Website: crate-barrel
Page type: customer-info-address
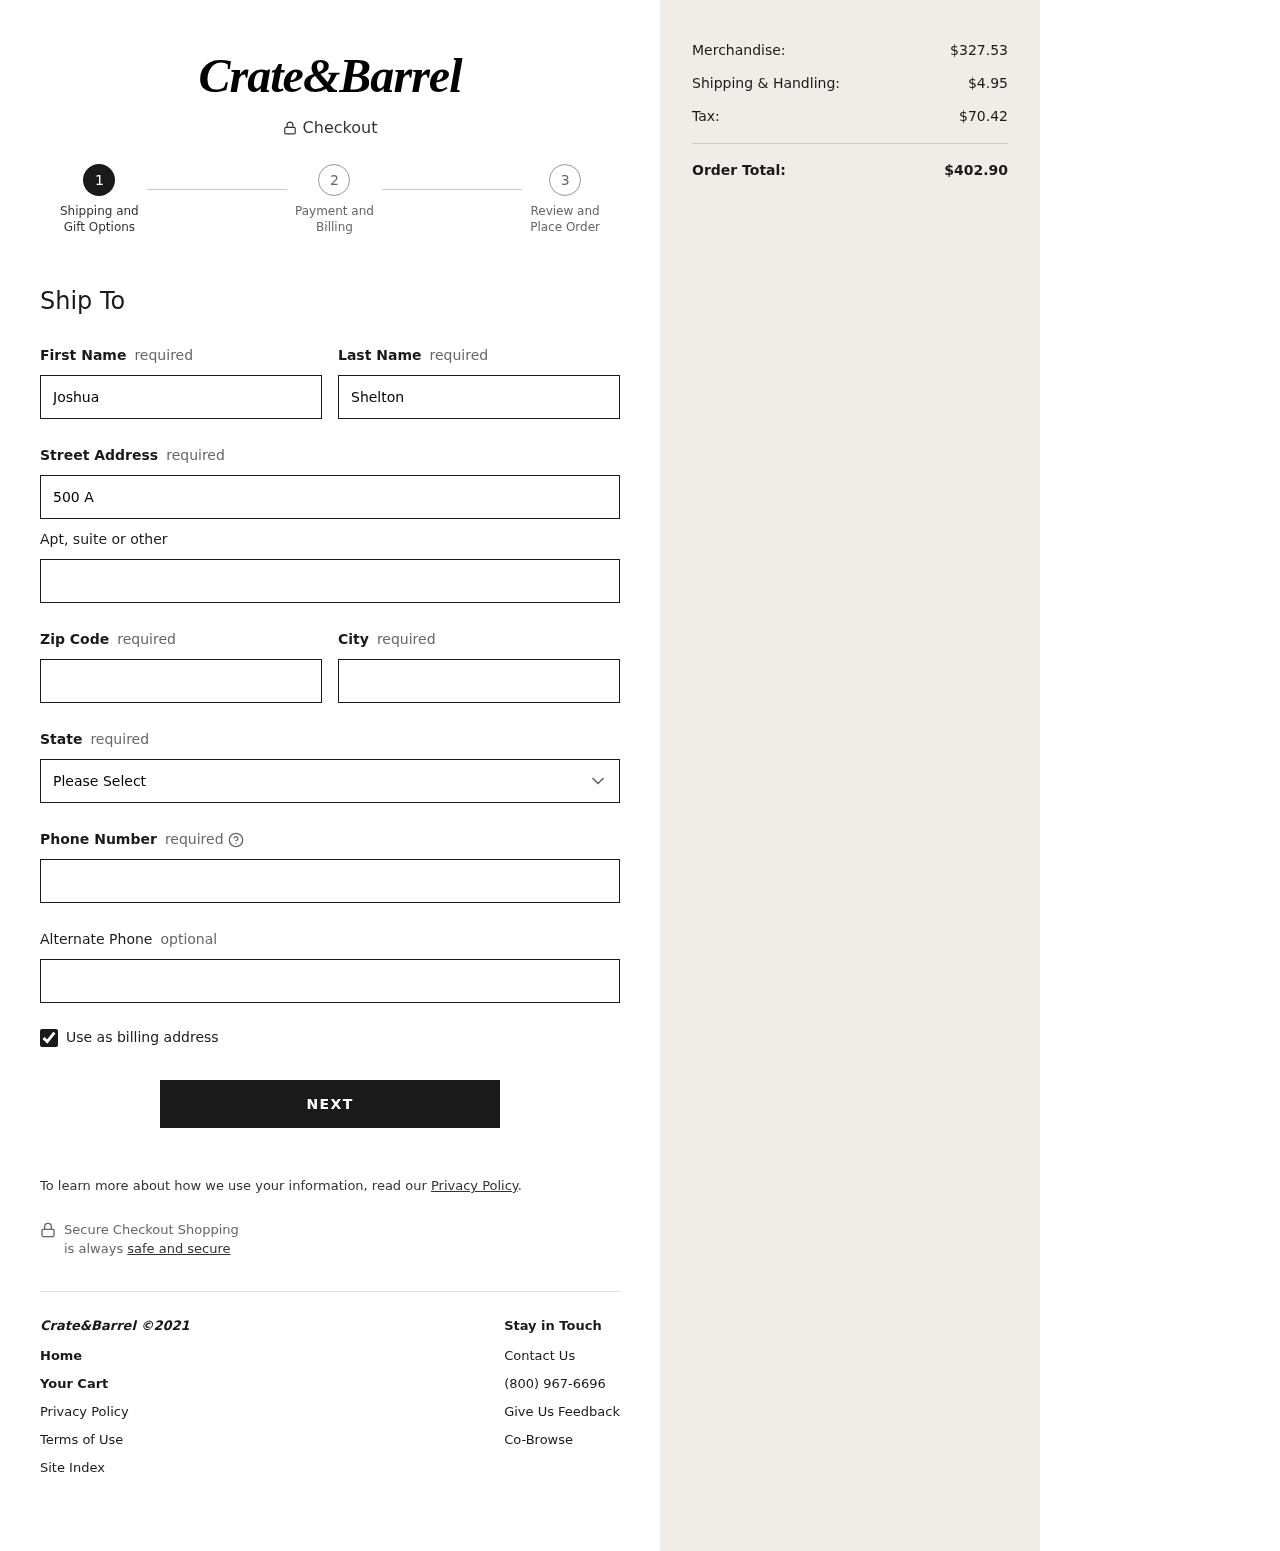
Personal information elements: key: PII_STATE
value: Alabama
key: PII_FIRSTNAME
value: Joshua
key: PII_LASTNAME
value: Shelton
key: PII_STREET
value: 500 Amber Summit
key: PII_POSTCODE
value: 02032
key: PII_CITY
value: East Sherylton
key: PII_PHONE
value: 3477657835
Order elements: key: ORDER_SUBTOTAL
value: $327.53
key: ORDER_SHIPPING_COST
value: $4.95
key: ORDER_TAX
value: $70.42
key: ORDER_TOTAL
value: $402.90